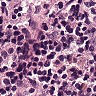
Metastatic tissue present: no